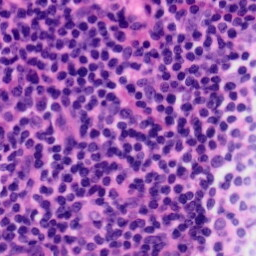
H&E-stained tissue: Tonsil